Field crop: maize
Growth stage: 2
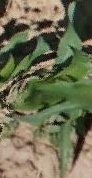
Species: maize